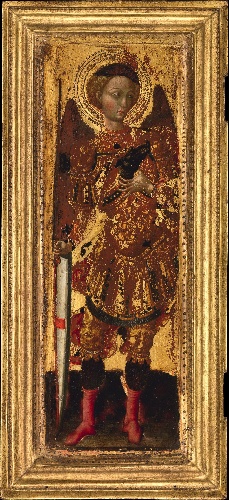
Title: Saint Michael
Artist: Pietro di Giovanni d'Ambrogio
Artist bio: Italian, Siena 1410–1449 Siena
Date: mid-1430s
Object type: Painting
Classification: Paintings
Medium: Tempera on wood with silver, gold ground
Dimensions: Engaged Frame: 11 11/16 x 5 1/4 in.  (29.7 x 13.4 cm)
Painted Surface: 9 5/8 x 2 15/16 in. (24.5 x 7.5 cm.)
Department: Robert Lehman Collection
Credit line: Robert Lehman Collection, 1975
Accession year: 1975
Repository: Metropolitan Museum of Art, New York, NY
Tags: Saint Michael